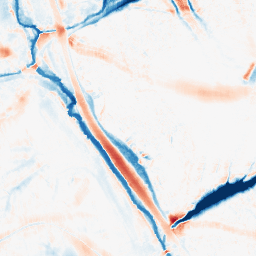
Category: morphological
Decomposition family: morphological_ellipse
Decomposition parameters: operation: average
width: 30
height: 30
Upsampling method: quartic
Upsampling parameters: scale: 2
Upsampling scale: 2